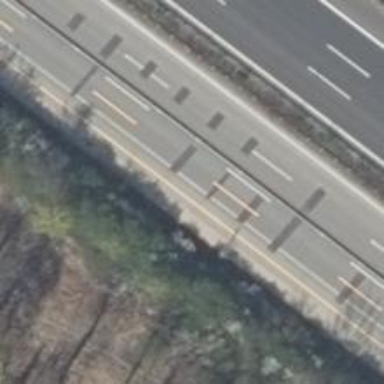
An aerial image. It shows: Asphalt motorway.